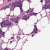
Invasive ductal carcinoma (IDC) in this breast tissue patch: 1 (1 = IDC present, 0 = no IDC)